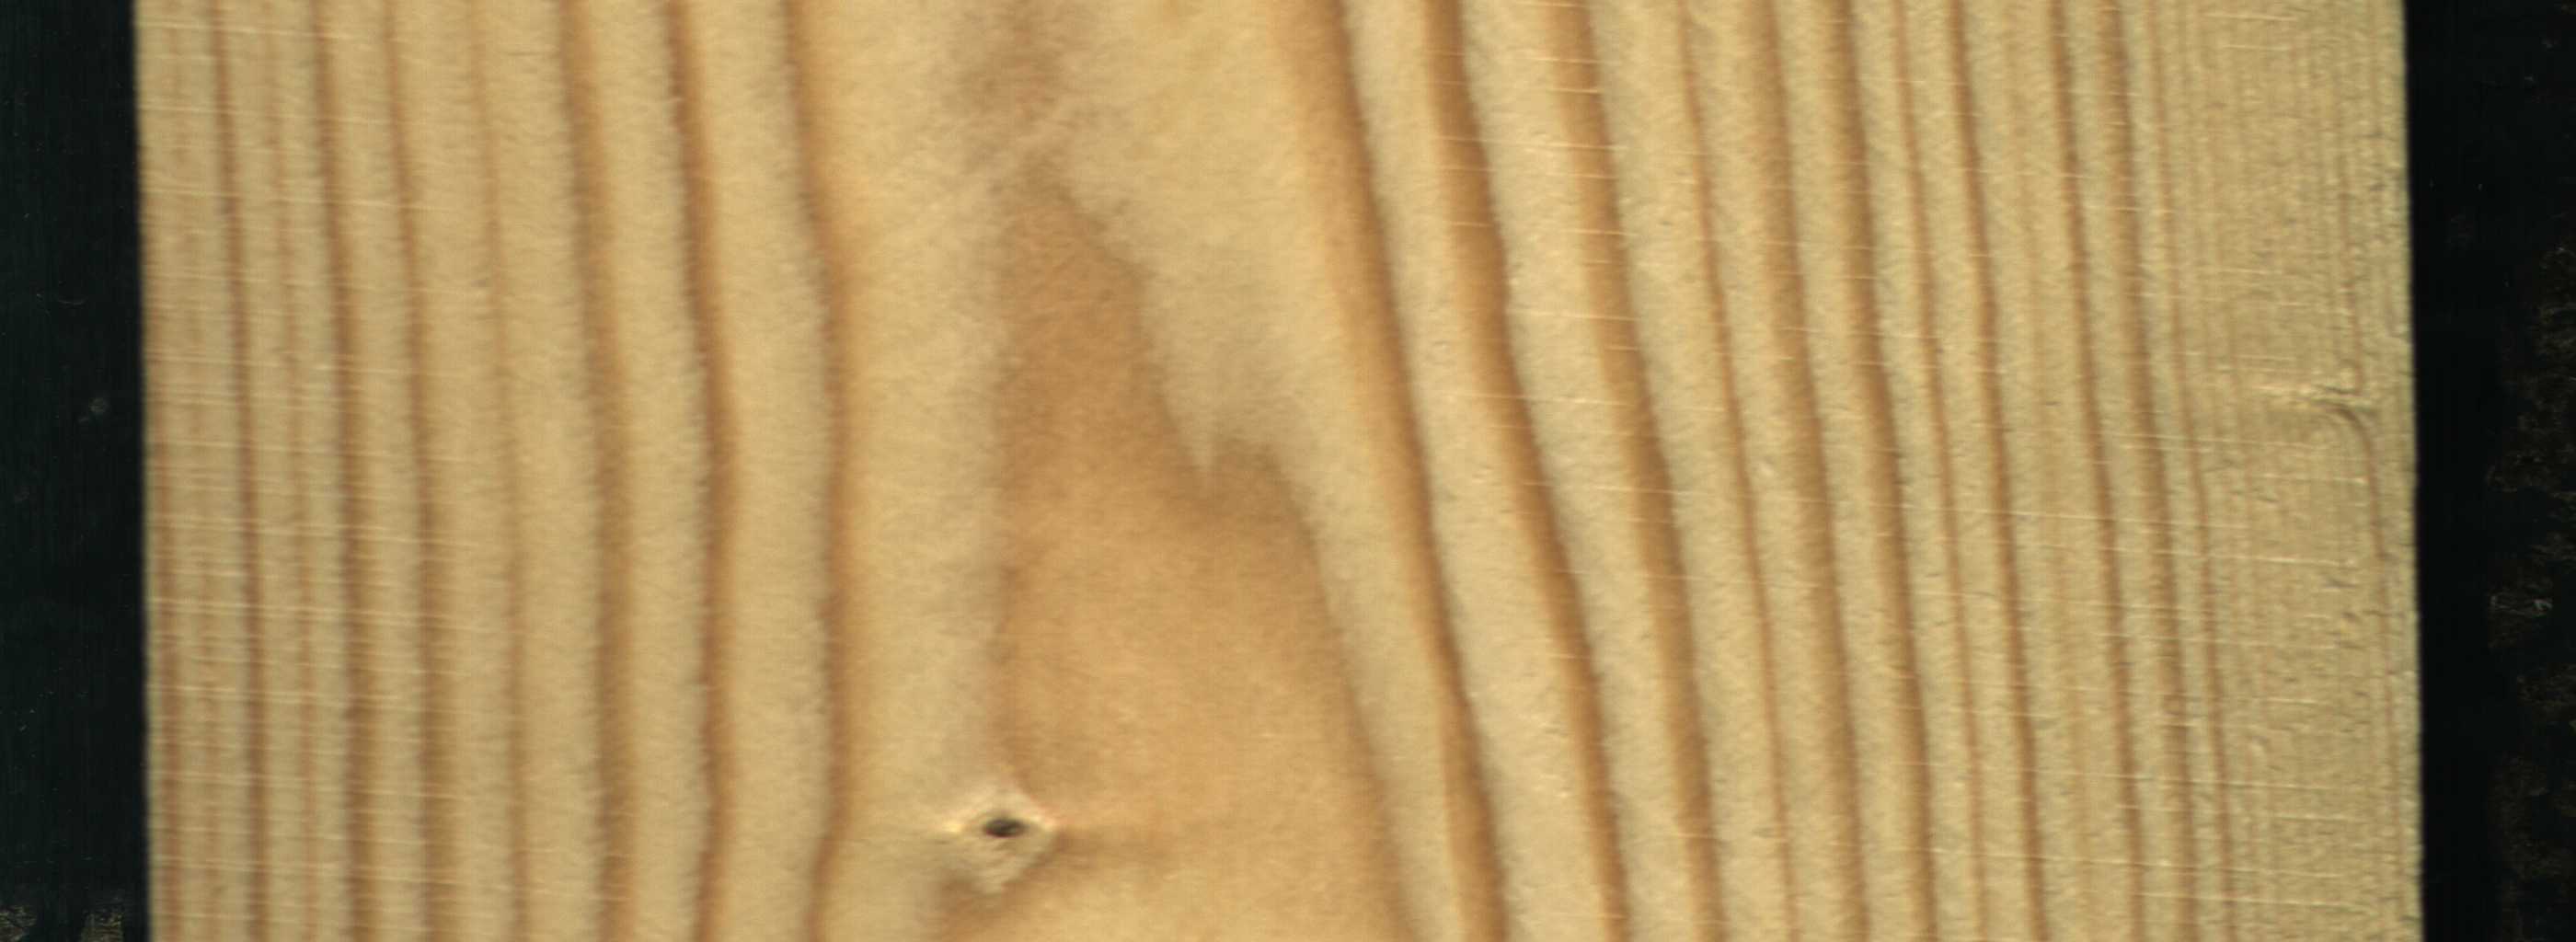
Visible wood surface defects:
Live_Knot